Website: lowes
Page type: payment
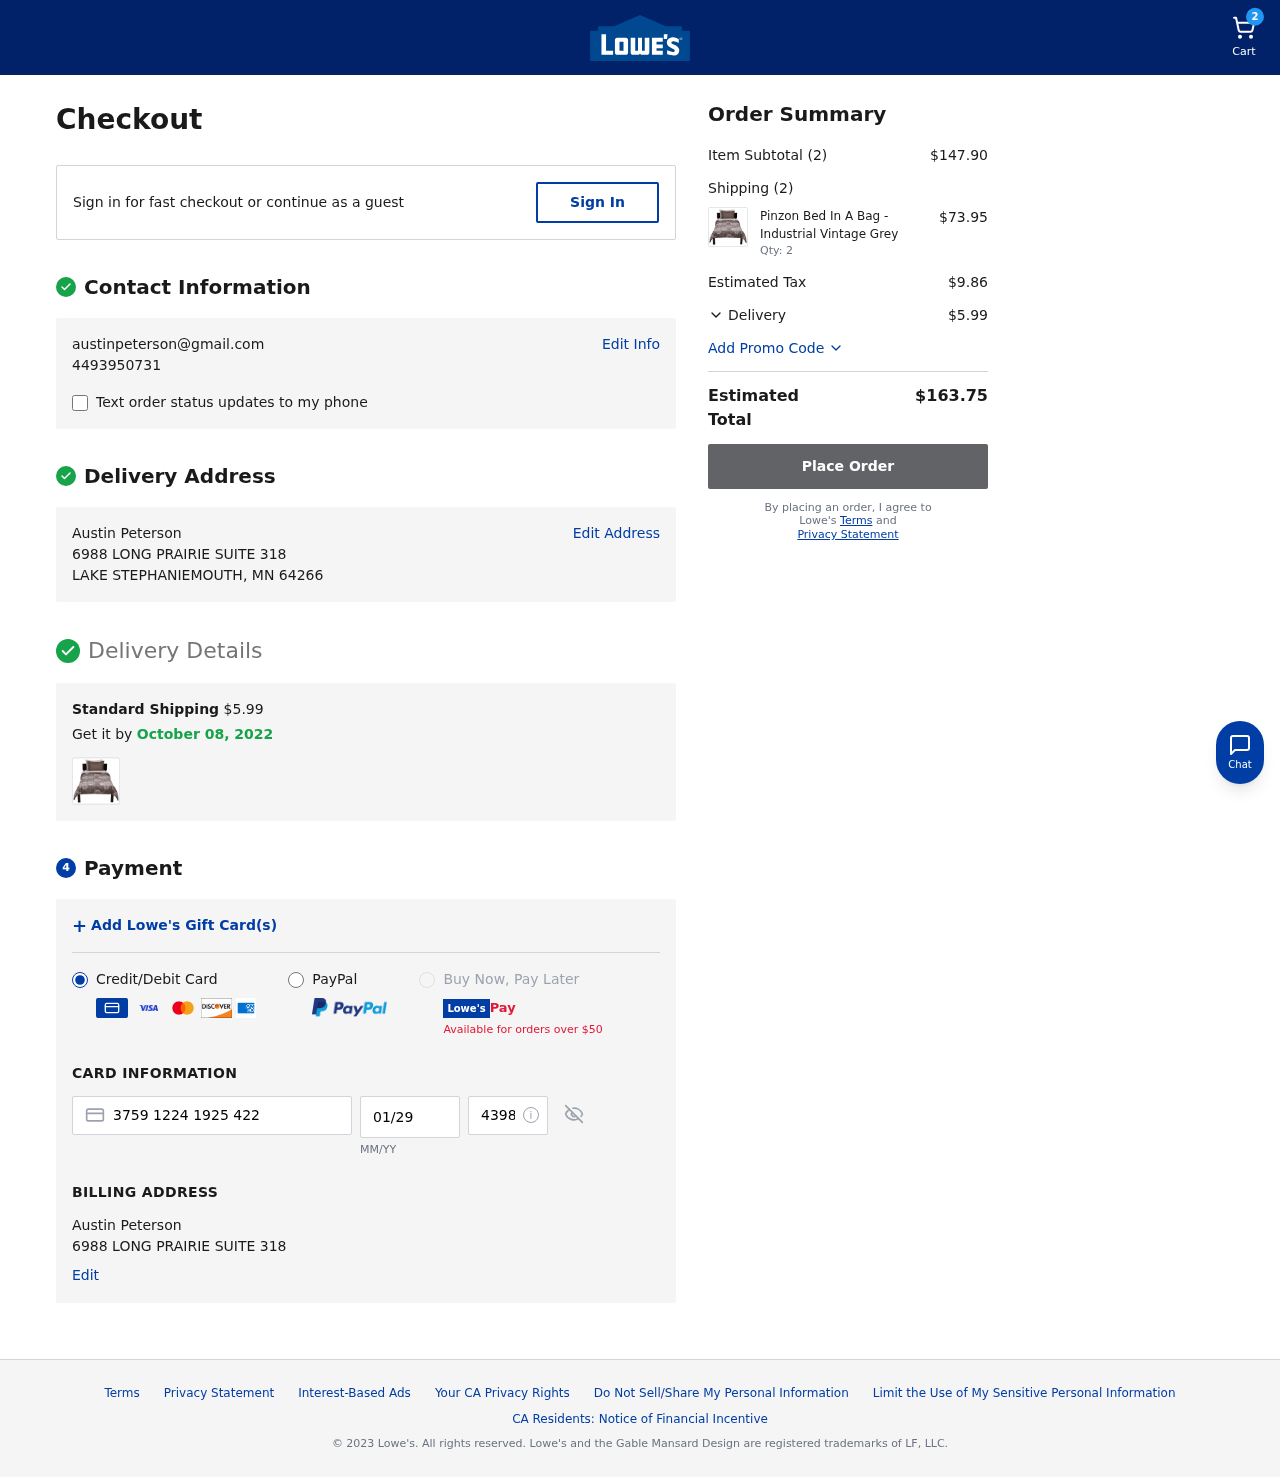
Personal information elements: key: PII_CARD_CVV
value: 4398
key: PII_CARD_EXPIRY
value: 01/29
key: PII_CARD_NUMBER
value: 3759 1224 1925 422
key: PII_EMAIL
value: austinpeterson@gmail.com
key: PII_FULLNAME
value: Austin Peterson
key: PII_FULLNAME2
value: Austin Peterson
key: PII_PHONE
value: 4493950731
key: PII_STREET
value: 6988 LONG PRAIRIE SUITE 318
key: PII_STREET2
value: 6988 LONG PRAIRIE SUITE 318
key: PII_CITY_STATE_ZIP
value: LAKE STEPHANIEMOUTH, MN 64266
Product elements: key: PRODUCT1_NAME
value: Pinzon Bed In A Bag - Industrial Vintage Grey
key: PRODUCT1_PRICE
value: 73.95
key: PRODUCT1_QUANTITY
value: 2
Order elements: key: ORDER_NUM_ITEMS
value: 2
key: ORDER_SHIPPING_COST
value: $5.99
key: ORDER_DELIVERY_DATE
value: October 08, 2022
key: ORDER_SUBTOTAL
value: $147.90
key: ORDER_NUM_ITEMS2
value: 2
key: ORDER_TAX
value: $9.86
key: ORDER_SHIPPING_COST2
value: $5.99
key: ORDER_TOTAL
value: $163.75